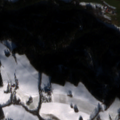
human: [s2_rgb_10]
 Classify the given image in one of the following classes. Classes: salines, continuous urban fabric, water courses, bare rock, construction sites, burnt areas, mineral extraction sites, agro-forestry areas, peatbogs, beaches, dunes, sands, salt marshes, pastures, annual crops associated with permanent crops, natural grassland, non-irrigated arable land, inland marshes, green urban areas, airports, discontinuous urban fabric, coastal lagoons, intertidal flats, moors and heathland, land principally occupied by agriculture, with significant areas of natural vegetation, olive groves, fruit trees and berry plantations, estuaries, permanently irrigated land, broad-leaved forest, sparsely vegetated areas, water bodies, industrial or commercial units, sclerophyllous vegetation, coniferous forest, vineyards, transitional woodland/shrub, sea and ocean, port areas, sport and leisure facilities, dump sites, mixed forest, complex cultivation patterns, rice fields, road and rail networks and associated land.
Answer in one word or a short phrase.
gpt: pastures, complex cultivation patterns, coniferous forest, mixed forest